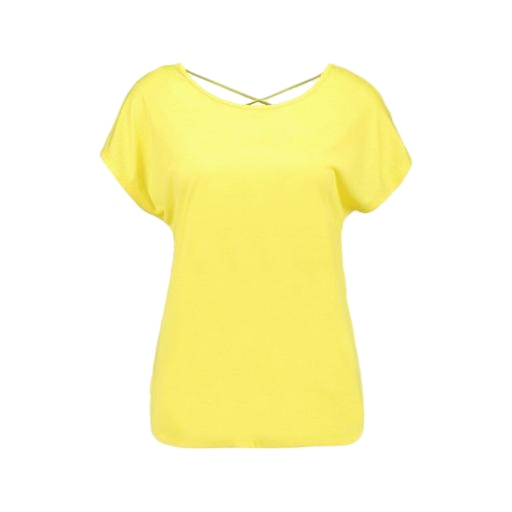
yellow scoop tee, yellow high-low t-shirt, yellow iconic women's round neck t-shirt, white background